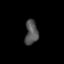
Tissue: prostate
Cell type: Epithelial cells
Senescence score: 0.7025
Nuclear area (px): 308
Mean DAPI intensity: 83.64